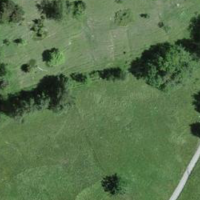
EUNIS habitat code: 52
Species observed at this site:
Lycaena phlaeas
Odontites luteus